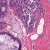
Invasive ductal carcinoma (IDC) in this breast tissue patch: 0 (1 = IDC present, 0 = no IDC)